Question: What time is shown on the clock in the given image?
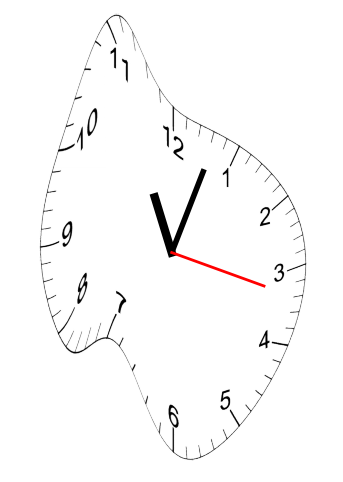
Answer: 11:03:17